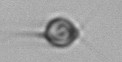
Label: Acanthoica_quattrospina